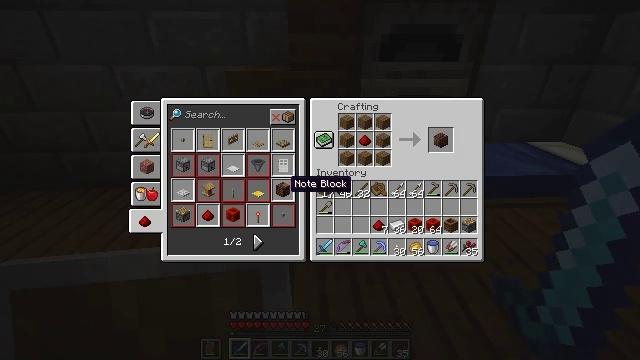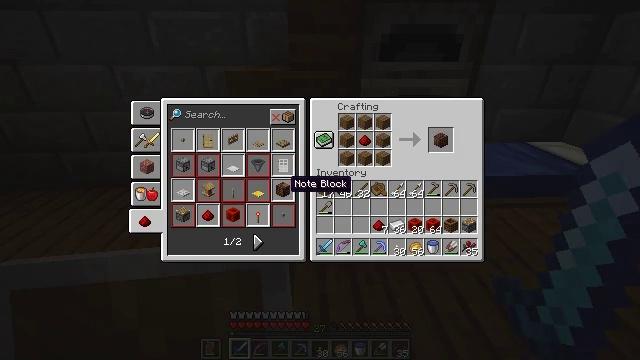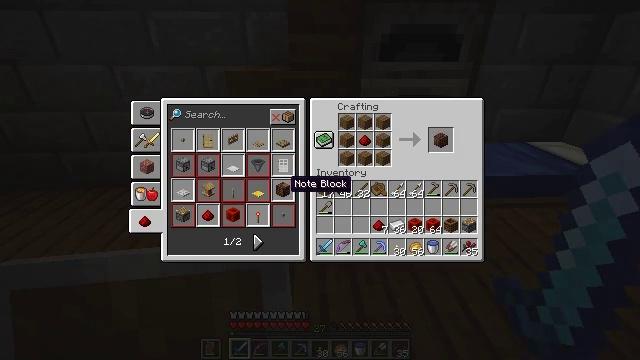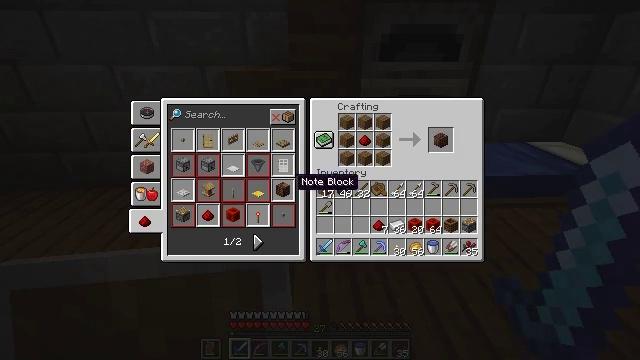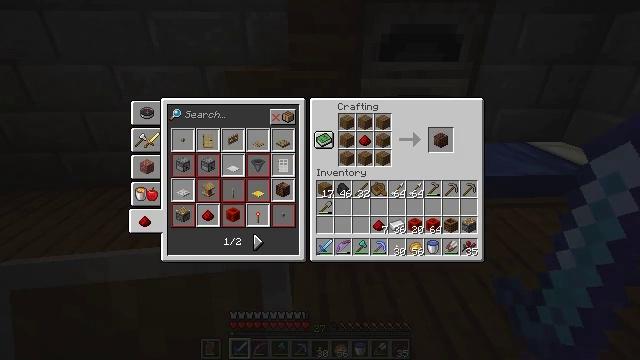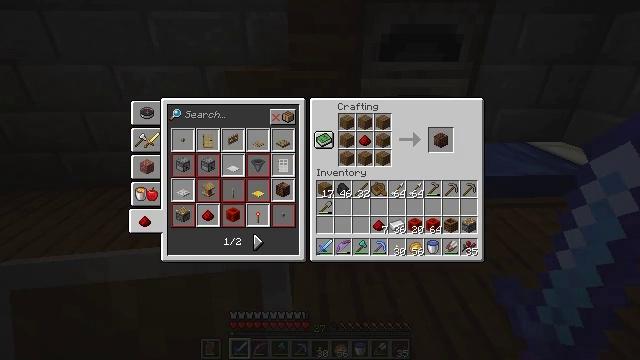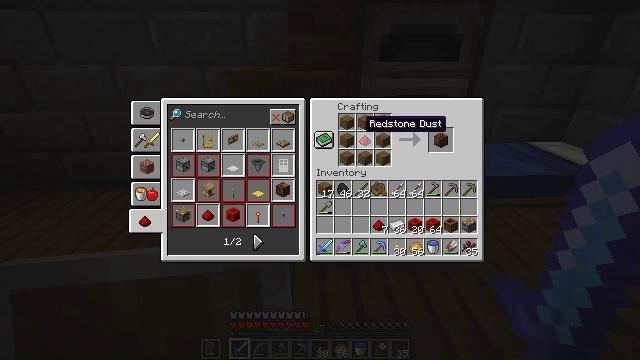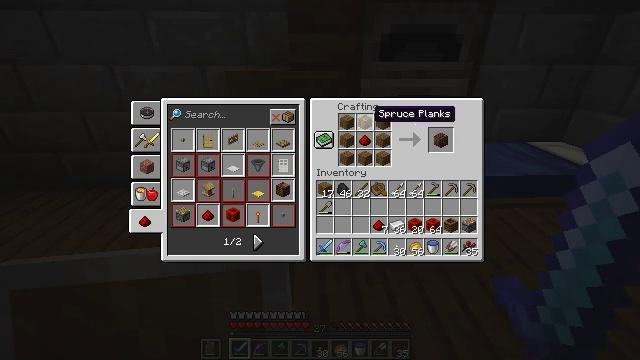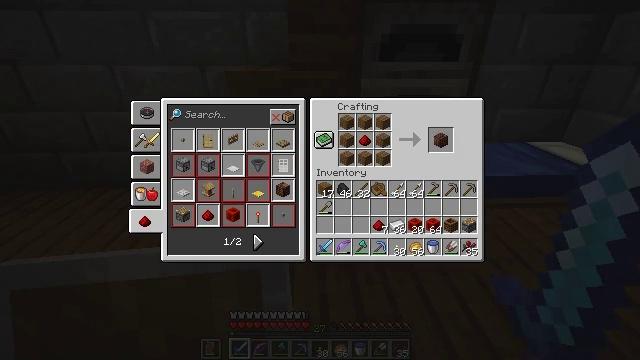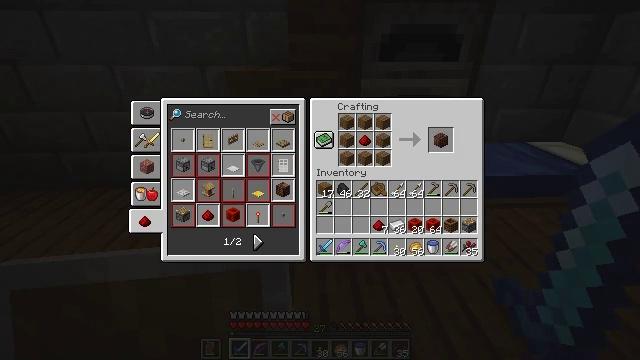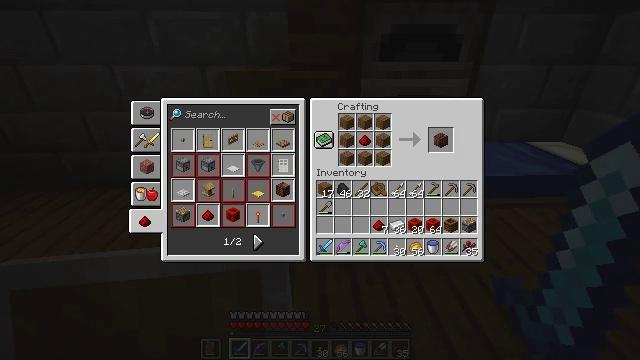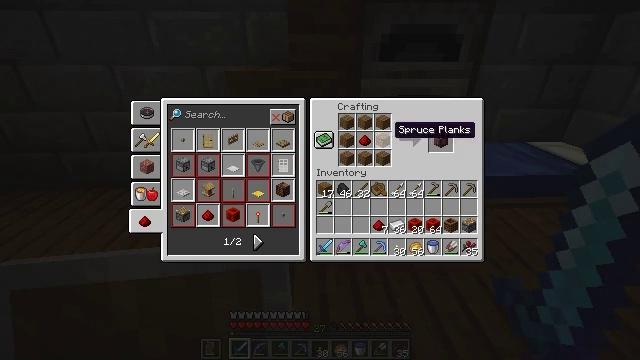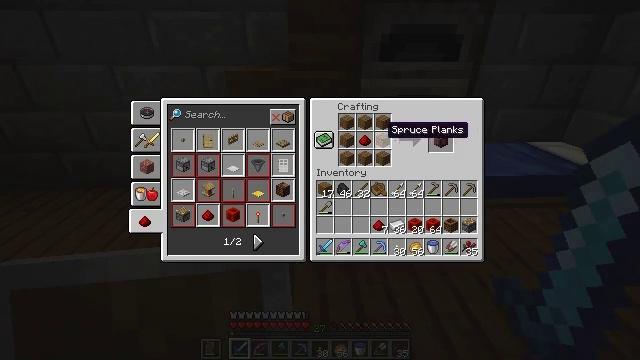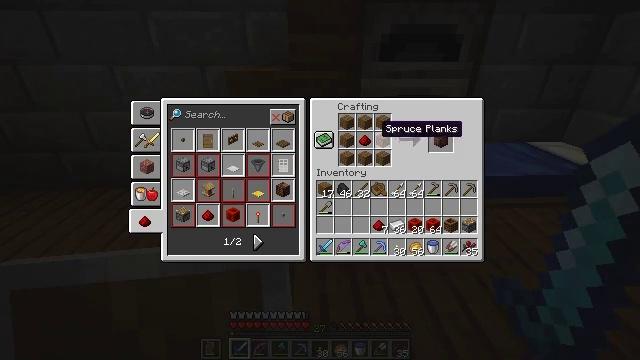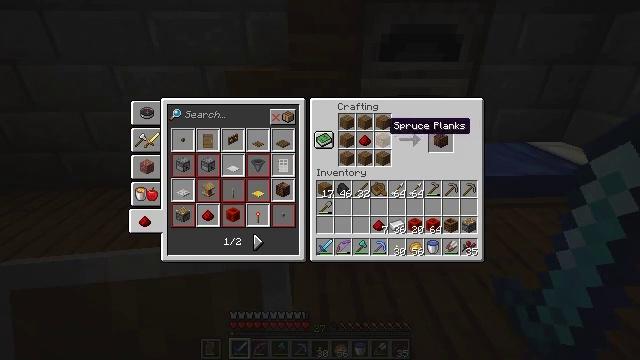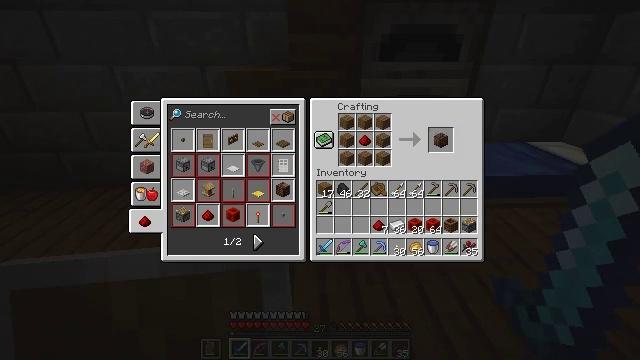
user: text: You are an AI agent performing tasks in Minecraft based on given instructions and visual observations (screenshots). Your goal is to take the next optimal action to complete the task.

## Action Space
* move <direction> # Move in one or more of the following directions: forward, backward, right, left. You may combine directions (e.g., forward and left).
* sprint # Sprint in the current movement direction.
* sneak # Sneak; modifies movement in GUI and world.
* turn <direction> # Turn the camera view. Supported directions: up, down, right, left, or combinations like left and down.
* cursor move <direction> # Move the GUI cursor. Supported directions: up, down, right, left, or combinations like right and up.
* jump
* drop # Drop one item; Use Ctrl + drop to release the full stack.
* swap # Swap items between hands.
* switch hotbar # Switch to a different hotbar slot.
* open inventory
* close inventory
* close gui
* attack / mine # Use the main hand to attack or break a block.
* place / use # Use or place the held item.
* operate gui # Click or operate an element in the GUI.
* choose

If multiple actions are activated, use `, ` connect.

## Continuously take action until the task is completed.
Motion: motion action
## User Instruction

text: Make a note block using the crafting table.
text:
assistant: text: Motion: no_op
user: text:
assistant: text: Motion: no_op
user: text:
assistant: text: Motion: no_op
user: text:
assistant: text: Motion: cursor move right and up
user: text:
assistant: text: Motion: cursor move right and up
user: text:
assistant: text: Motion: cursor move right and up
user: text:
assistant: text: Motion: cursor move right and up
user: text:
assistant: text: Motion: cursor move right and up
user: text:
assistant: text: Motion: cursor move right and down
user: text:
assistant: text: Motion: cursor move left and down
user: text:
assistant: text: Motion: no_op
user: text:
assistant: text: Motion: cursor move left
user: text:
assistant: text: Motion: no_op
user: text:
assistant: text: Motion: cursor move right
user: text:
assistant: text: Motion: cursor move right
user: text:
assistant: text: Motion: cursor move right
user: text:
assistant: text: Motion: cursor move right
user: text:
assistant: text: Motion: no_op
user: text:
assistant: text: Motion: no_op
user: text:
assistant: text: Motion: no_op
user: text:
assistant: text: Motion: no_op
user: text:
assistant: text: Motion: no_op
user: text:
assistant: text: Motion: no_op
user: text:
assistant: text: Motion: no_op
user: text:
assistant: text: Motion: no_op
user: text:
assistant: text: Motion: no_op
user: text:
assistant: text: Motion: no_op
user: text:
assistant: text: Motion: no_op
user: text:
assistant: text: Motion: no_op
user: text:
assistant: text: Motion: no_op